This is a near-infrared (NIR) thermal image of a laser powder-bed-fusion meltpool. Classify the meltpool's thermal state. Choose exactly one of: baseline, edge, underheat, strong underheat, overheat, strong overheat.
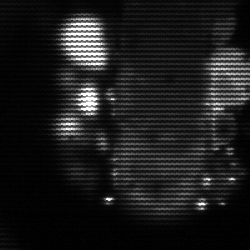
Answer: strong underheat